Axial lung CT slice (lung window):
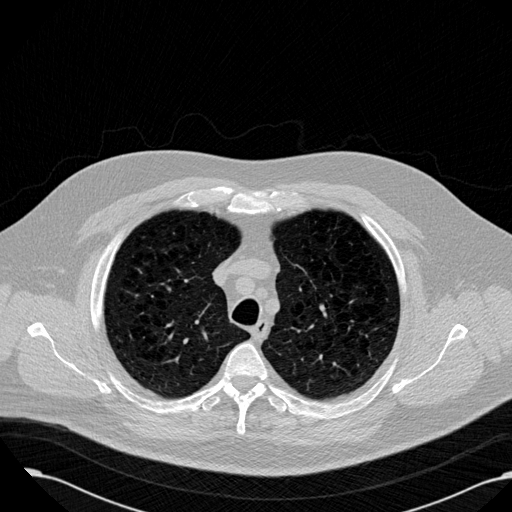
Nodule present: no